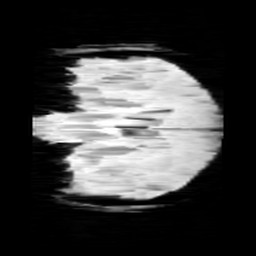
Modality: minIP
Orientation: coronal
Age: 12
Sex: female
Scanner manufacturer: siemens
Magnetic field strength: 3 T
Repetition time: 0.027 s
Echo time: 0.02 s